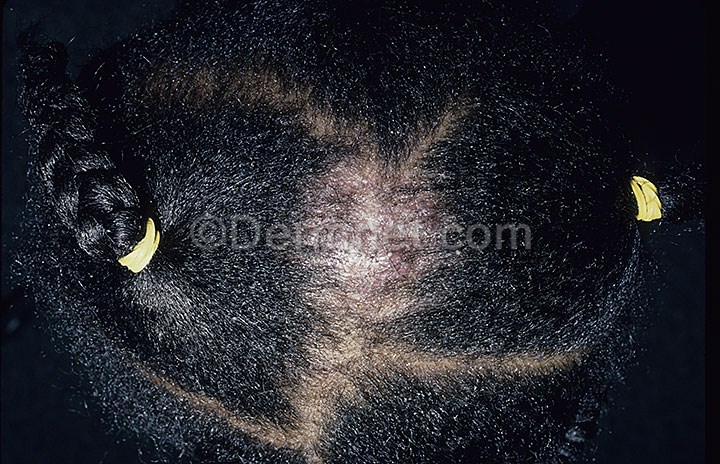
Disease: Tinea Ringworm Candidiasis and other Fungal Infections